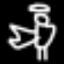
Label: angel